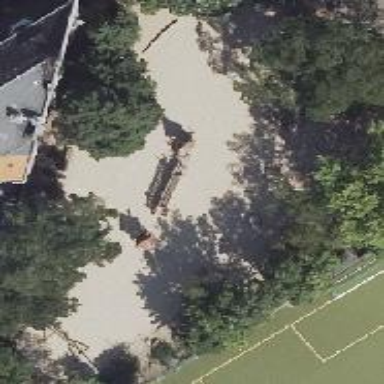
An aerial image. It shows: Playground with sandpit.